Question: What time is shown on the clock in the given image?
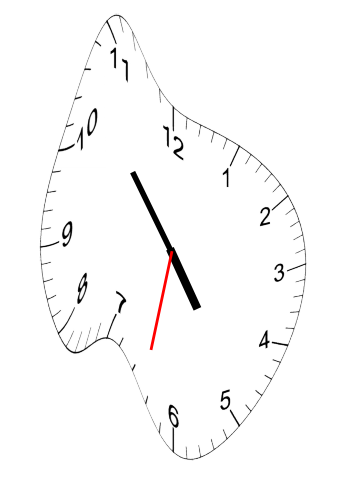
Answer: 04:53:32